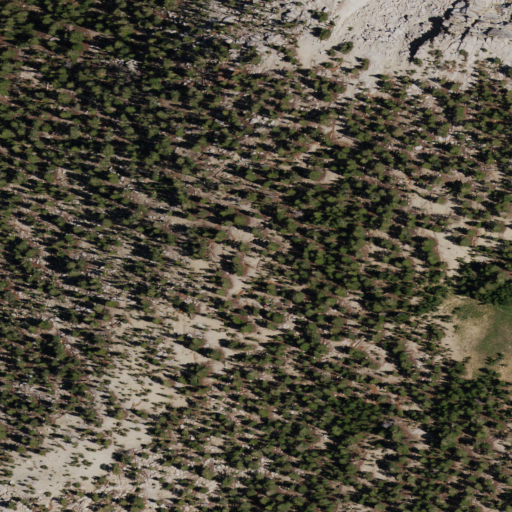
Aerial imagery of gap in California named Thompson Pass containing evergreen forest, shrub, herbaceous wetlands, and barren land